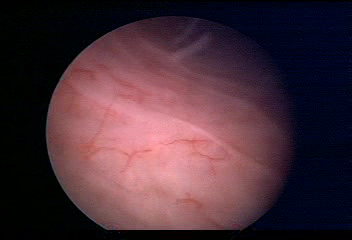
Modality: WLC
Class: Normal mucosa
Bladder cancer association: No